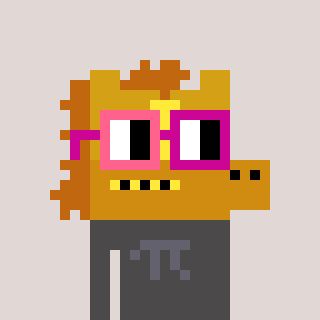
a pixel art character with square pink and red glasses, a yellow horse-shaped head and a grayscale-colored body on a warm background